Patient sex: F
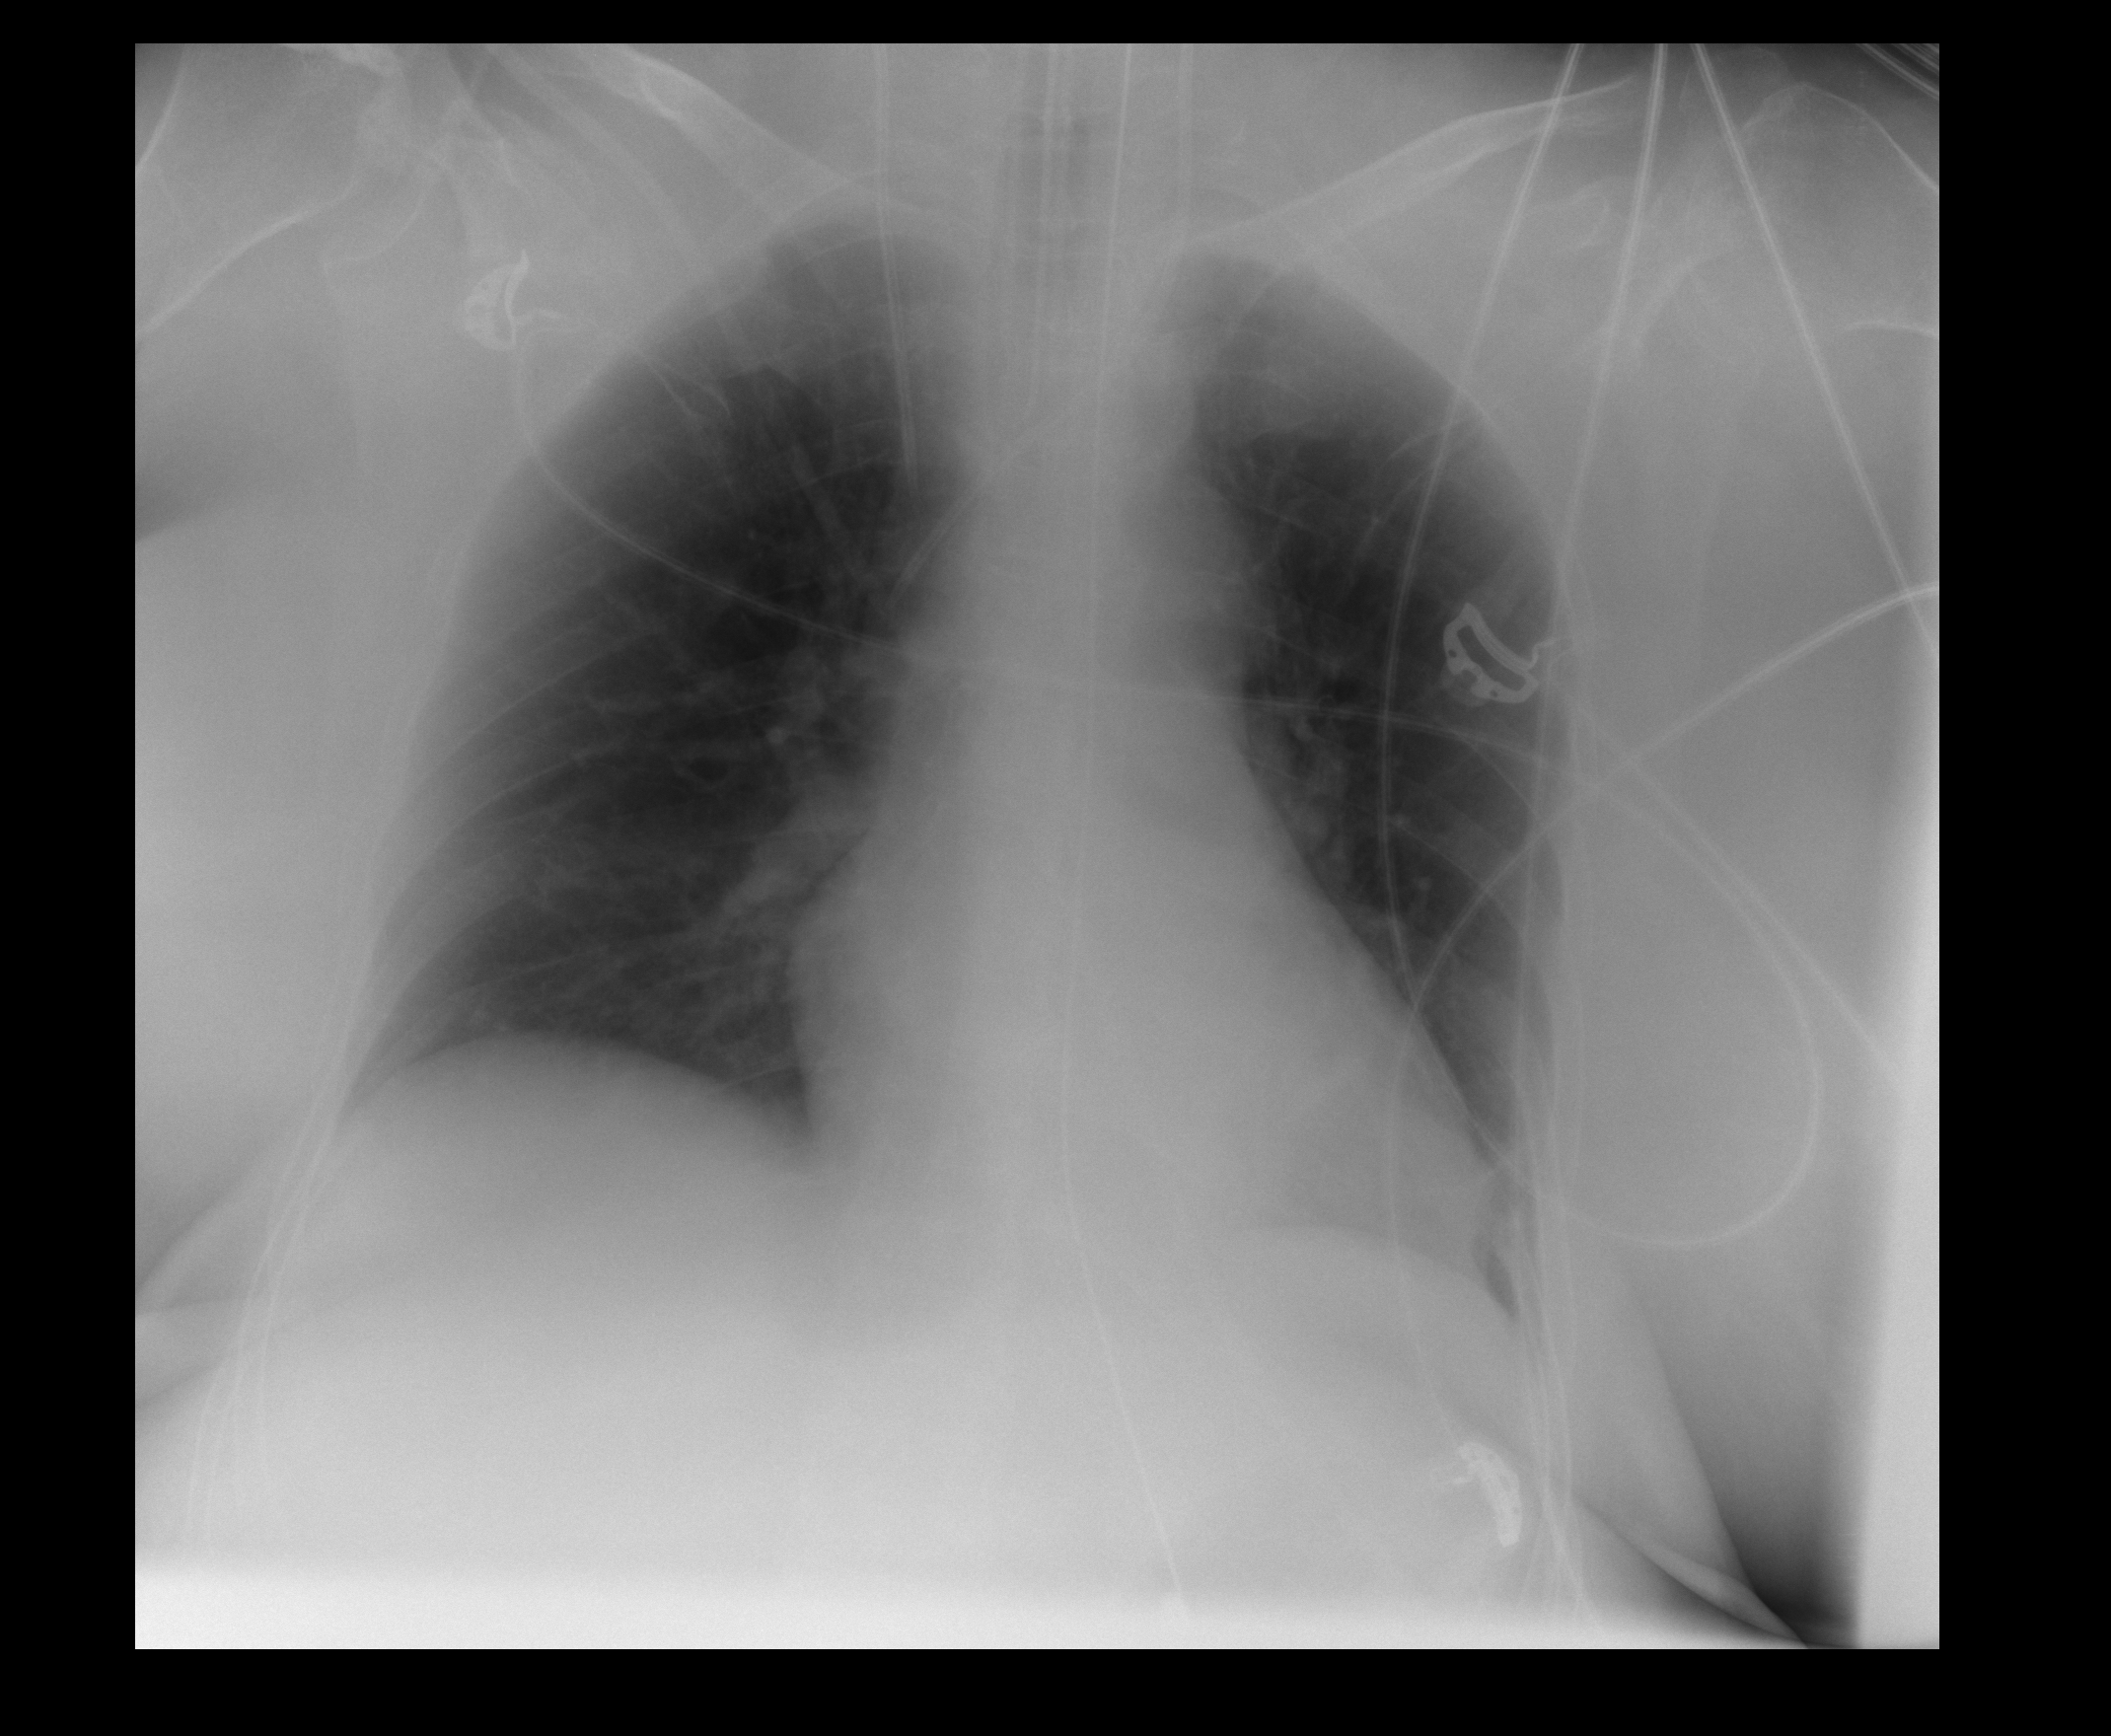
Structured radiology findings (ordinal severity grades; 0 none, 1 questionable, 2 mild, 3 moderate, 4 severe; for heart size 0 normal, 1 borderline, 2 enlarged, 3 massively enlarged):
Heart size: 0
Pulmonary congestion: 0
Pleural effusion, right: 0
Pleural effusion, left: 2
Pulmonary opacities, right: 0
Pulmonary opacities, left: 0
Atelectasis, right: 0
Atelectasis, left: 2